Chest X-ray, PA view. Patient: 24 years old, sex F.
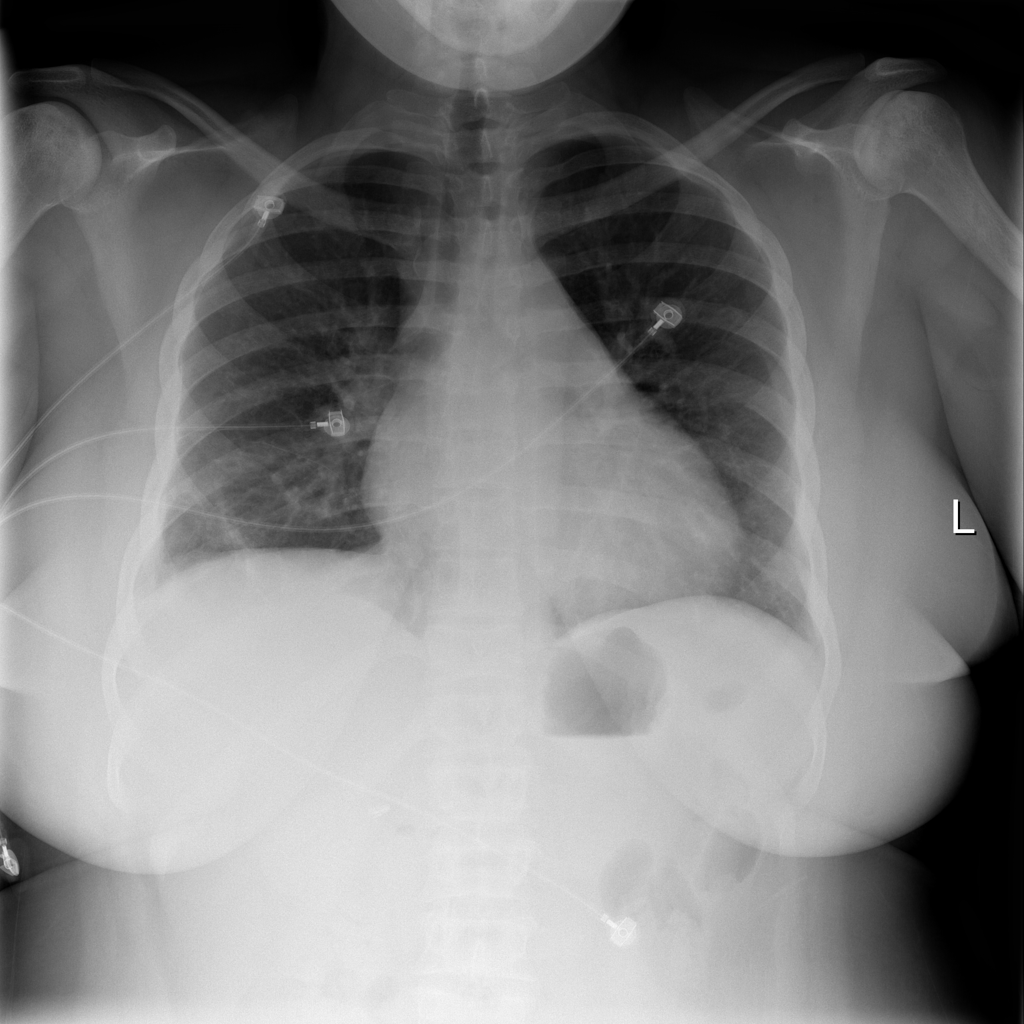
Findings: Infiltration